Question: Problem: How to get rid of the event drop down?
When I comment it out in the view I get Model validation errors. It doesn't know which Event to associate it with. Even though I'd told it in the create action - as shown because it has selected the correct drop down option.

'''
public ActionResult Create(Guid idEvent)
{
ViewBag.EventName = uow.Events.Single(e => e.Id == idEvent).Name;
RaceViewModel racesViewModel = new RaceViewModel();
SetupDropDownsStronglyTyped(racesViewModel);
Race race = new Race();
racesViewModel.RaceInVM = race;
Event _event = uow.Events.Single(e => e.Id == idEvent);
racesViewModel.RaceInVM.EventU = _event;
return View(racesViewModel);
}
'''
view
'''
<div class="editor-field">
@Html.DropDownListFor(x => x.RaceInVM.EventUId, new SelectList(Model.ListOfEvents, "Id", "Name"))
'''
post:
'''
[HttpPost]
public ActionResult Create(RaceViewModel raceViewModel, Guid idEvent)
{
if (!ModelState.IsValid)
{
SetupDropDownsStronglyTyped(raceViewModel);
return View(raceViewModel);
}
uow.Add(raceViewModel.RaceInVM);
uow.SaveChanges();
return RedirectToAction("Index");
}
'''
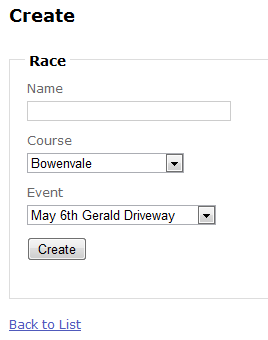
Answer: If I understand you correctly (and I'm not sure I do), you're confused as to why racesViewModel.RaceInVM.EventU isn't populated on the POST action, even though you set it in the GET action? If so, the answer is that the GET and POST are completely separate actions as far as your server-side local variables are concerned - the only state that is "maintained" across calls is whatever is round-tripped down to the client and up to the server, which only happens when you explicitly put form elements in the view that will cause that data to be included in the HTML and posted back up to the server. The solution is to either replace the Html.DropDownFor with an Html.HiddenFor, or else just repopulate the variable in the POST action (in which case I'm not sure you'd need to populate it in the GET action at all.)